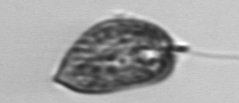
Label: Prorocentrum_micans